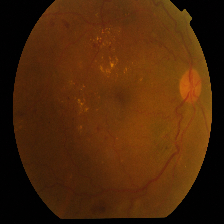
Diabetic retinopathy grade: Proliferative DR